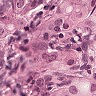
Metastatic tissue present: yes